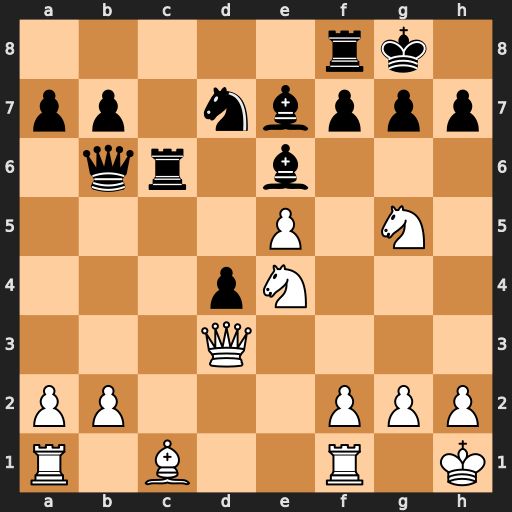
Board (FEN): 5rk1/pp1nbppp/1qr1b3/4P1N1/3pN3/3Q4/PP3PPP/R1B2R1K
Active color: w
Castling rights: -
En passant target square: -
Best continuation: Nf6+ Nxf6 exf6